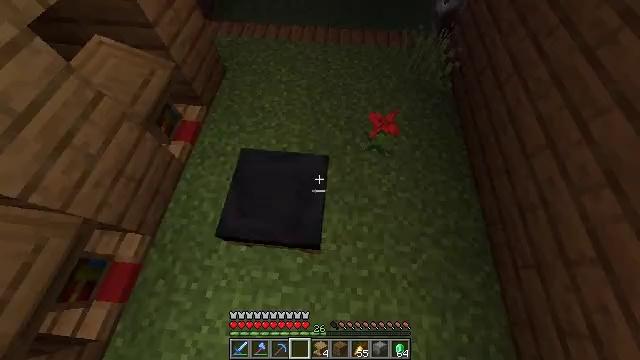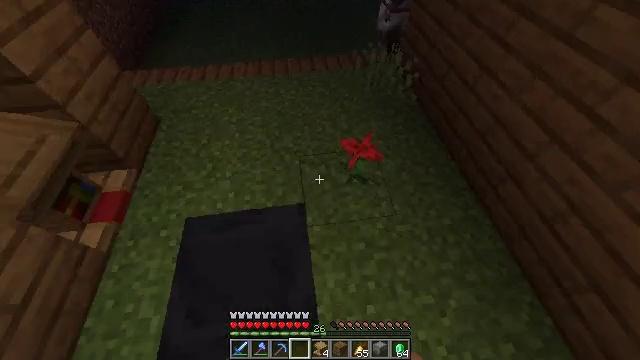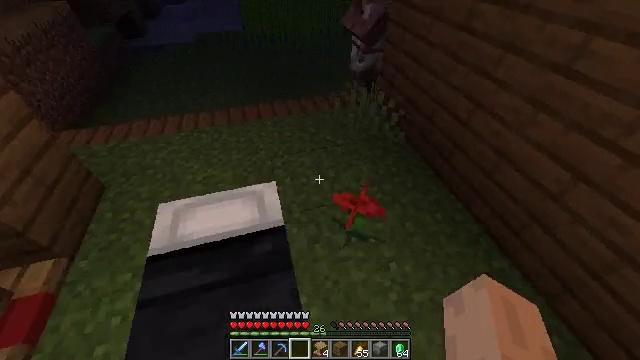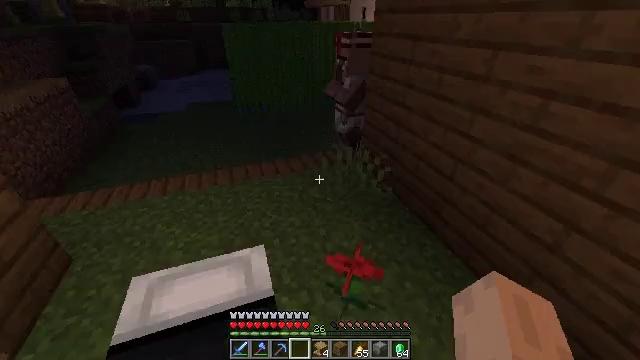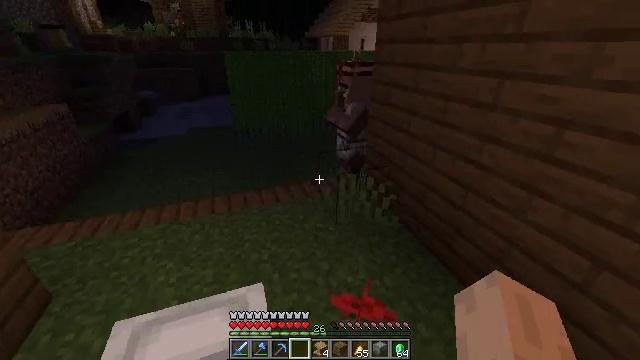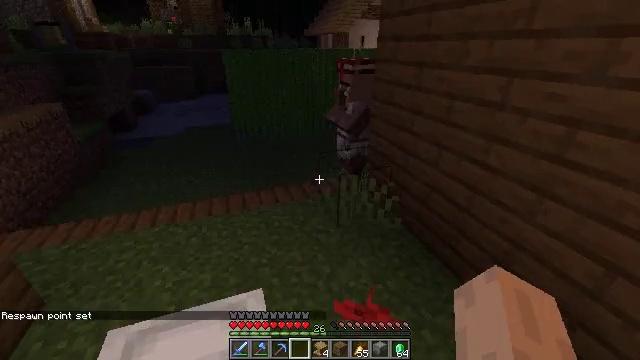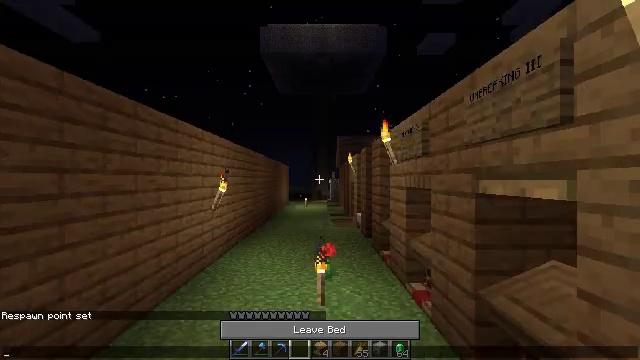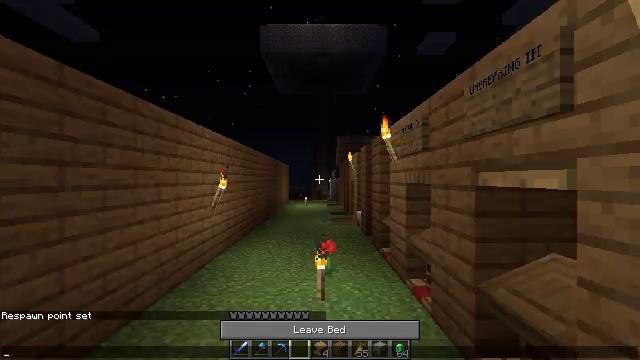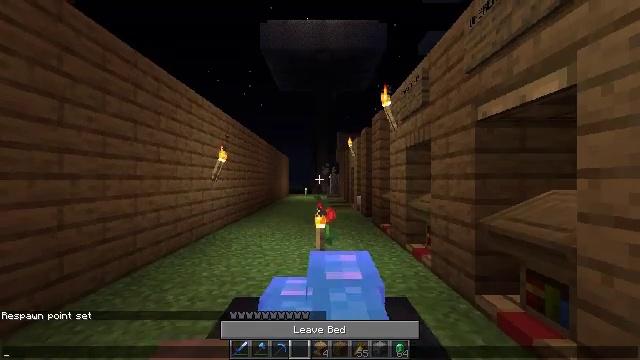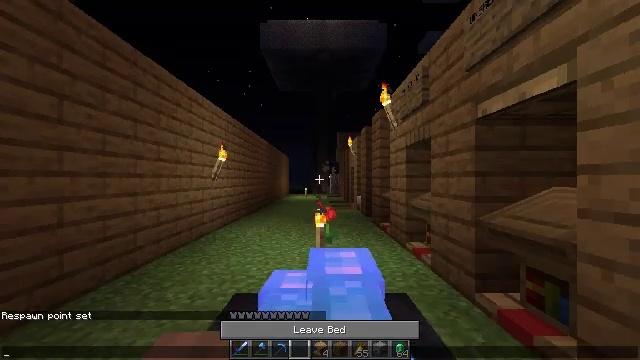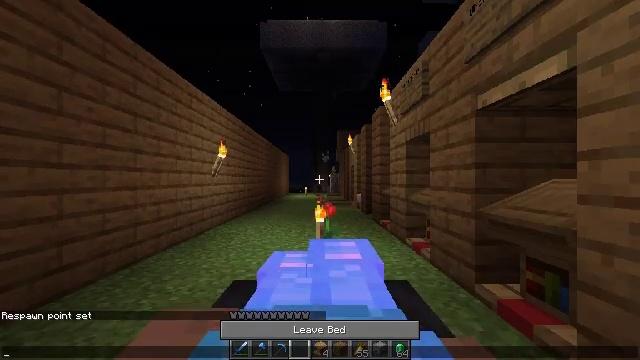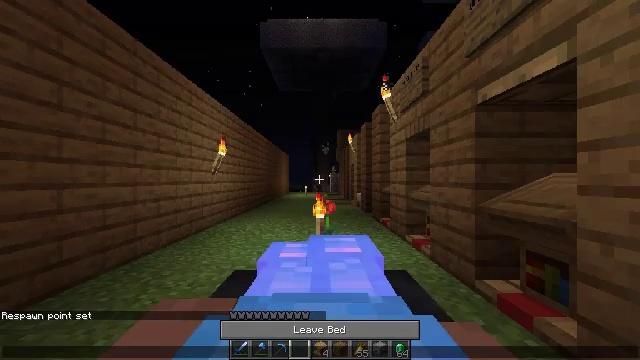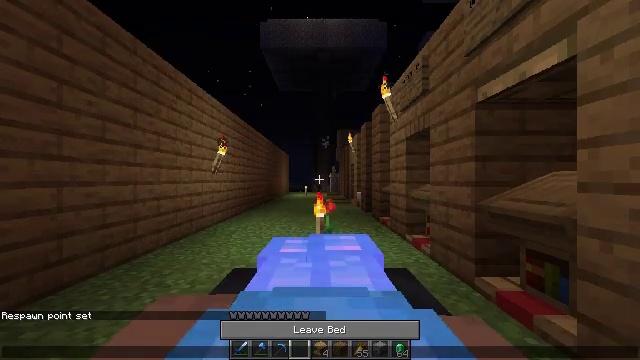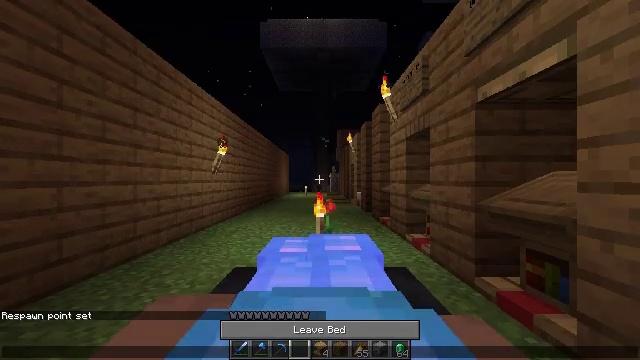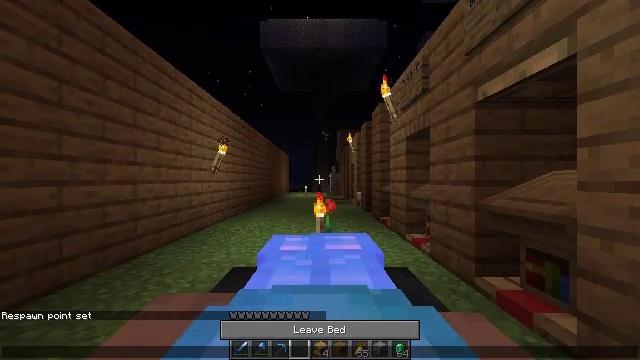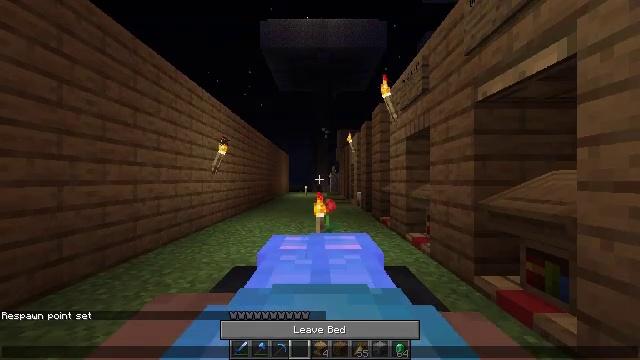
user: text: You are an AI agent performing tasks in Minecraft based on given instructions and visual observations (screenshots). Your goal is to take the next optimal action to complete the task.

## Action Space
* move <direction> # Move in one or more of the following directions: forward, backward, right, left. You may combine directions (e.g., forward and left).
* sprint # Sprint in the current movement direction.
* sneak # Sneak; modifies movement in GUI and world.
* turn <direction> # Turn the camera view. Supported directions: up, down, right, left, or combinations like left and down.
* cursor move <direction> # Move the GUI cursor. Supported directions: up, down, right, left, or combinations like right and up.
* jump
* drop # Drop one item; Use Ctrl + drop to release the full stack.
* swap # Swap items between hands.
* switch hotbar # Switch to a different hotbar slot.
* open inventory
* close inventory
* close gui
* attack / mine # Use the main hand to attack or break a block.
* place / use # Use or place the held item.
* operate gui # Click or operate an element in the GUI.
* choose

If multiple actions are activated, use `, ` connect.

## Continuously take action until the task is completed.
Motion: motion action
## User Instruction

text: Retrieve the black bed for relocation.
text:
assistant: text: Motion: turn right and up
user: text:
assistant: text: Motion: turn right and up
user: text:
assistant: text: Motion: turn right and up
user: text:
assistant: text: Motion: turn up
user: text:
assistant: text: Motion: no_op
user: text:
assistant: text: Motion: move left
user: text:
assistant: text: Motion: move left, open gui
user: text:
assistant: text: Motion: no_op
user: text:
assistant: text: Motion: no_op
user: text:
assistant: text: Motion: no_op
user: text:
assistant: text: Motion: no_op
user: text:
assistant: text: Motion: no_op
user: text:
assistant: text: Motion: no_op
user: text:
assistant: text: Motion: cursor move down
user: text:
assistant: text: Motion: cursor move down
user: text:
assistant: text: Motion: cursor move down
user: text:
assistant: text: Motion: cursor move right and down
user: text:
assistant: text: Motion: cursor move down
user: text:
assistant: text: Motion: cursor move down
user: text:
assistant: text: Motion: cursor move down
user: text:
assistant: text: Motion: no_op
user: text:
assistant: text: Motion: cursor move down
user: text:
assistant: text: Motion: operate gui
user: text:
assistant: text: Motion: operate gui
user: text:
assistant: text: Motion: operate gui
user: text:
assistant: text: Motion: no_op
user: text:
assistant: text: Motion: no_op
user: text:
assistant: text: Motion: no_op
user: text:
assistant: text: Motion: close gui
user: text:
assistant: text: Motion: no_op